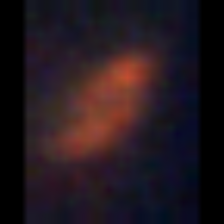
Taxon: Unknown_detritus
Group: Unknown